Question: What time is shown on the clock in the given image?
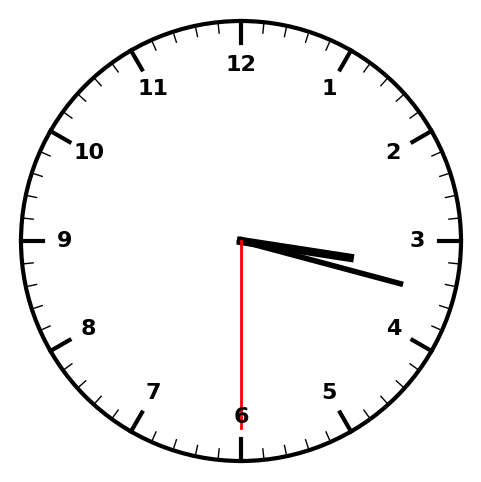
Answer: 03:17:30